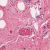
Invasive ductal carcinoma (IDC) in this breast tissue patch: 0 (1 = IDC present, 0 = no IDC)